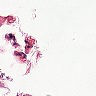
Metastatic tissue present: no